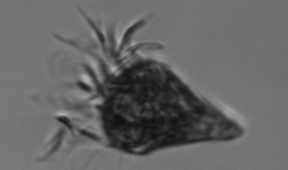
Label: Strombidium_wulffi